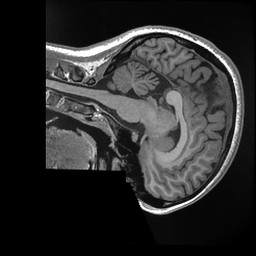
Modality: T1w
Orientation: sagittal
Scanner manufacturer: ge
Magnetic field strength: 3 T
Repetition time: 0.007788 s
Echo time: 0.00302 s